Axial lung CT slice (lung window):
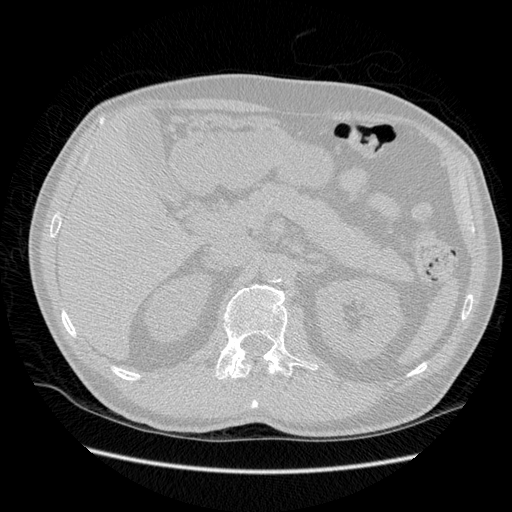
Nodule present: no